Question: I'm having translating the following logic into a MySQL CASE statement, I'm sure there is an elegant way to do it but I think I have been working on for way too long and confused my self!
The business rules:
- -
Individuals attend multiple programmes during one period, they can only have one of the following example attendance spans:

What I need to do is categorise each span into a category type i.e. Type 1 ... 9. but I'm having trouble building up a CASE statement that can mutually exclusively cover each span.
Has anyone done something like this before? If not could someone help with the logic behind it?
Thanks in advance!
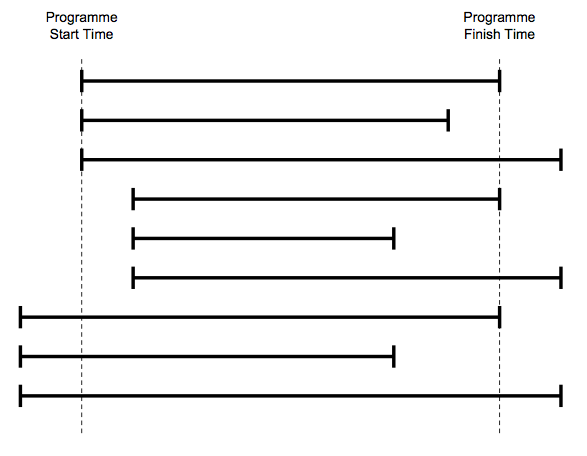
Answer: The cases are quite simple..
In the case of a single time, there are only 3 ways a time can be classified - before, on and after. There are two times involved, so 3 x 3 = 9 results.
There is something to be said about consistency though, because for _start, it goes:
'''
on - after - before
'''
Whereas for the _end time, it goes
'''
on - before - after
'''
Combine them using (assuming no consideration for NULLs):
'''
case when programme_start = attend_start then 0
when programme_start < attend_start then 3
else 6 end
+
case when programme_end = attend_end then 1
when programme_end > attend_end then 2
else 3 end
AS Category
'''